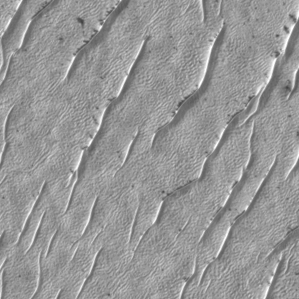
Label: frost